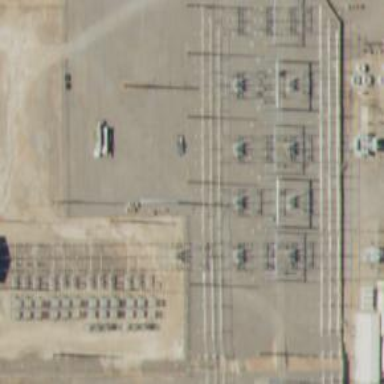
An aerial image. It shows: Switch for power supply.